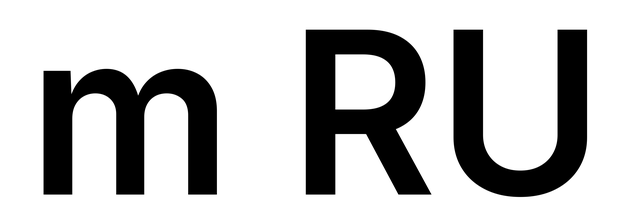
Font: Inter_SemiBold